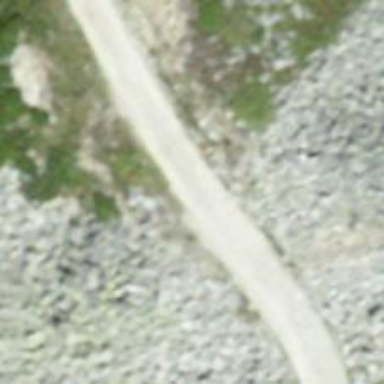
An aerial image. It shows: Hiking trail with excellent visibility. It is ground track with grade 3 quality.